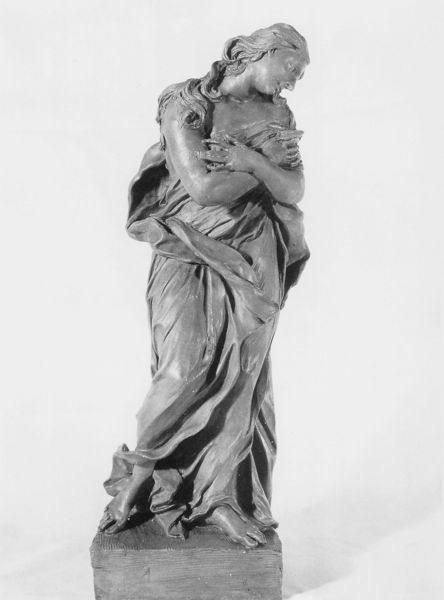
Titel: Weibliche Figur
Künstler: Paolo Morelli
Institution: Rom, Museo di Palazzo Venezia
Schlagwörter: kopf, frau, arme, falten, sockel, stehen, figur, gewand, haare, skulptur, statue, kontrapost, scham, statuette, verschränkt, gekreuzt